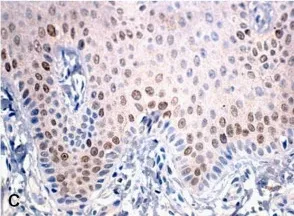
MCM-2.
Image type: pathology (immunostaining)